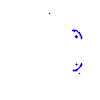
Particle: proton